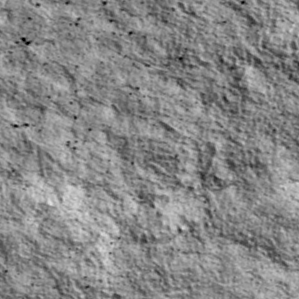
Label: non_frost